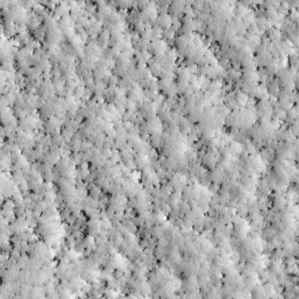
Label: non_frost